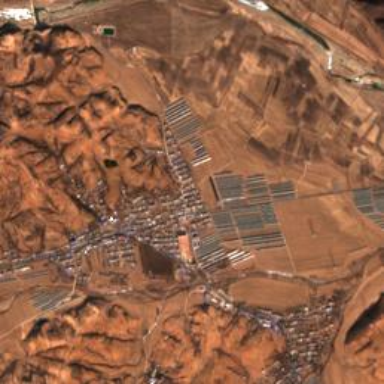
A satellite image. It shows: Ethnic township within town.